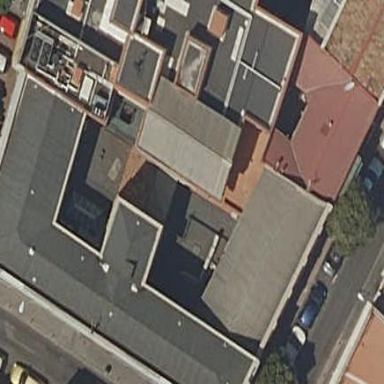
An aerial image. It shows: Building that serves as library.